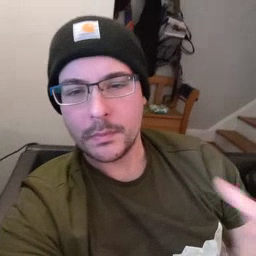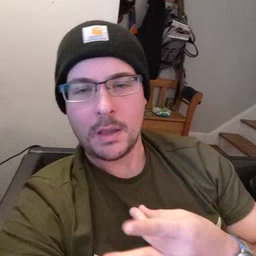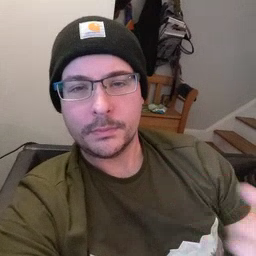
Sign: like